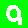
Digit: 9